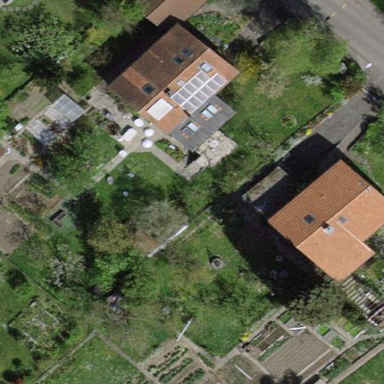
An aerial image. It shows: Garden enclosed by fence.